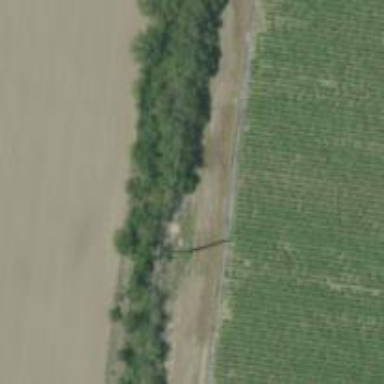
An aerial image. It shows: Power pole.